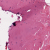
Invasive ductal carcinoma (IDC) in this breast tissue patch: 0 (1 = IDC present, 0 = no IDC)